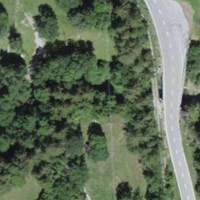
EUNIS habitat code: 44
Species observed at this site:
Poecile palustris